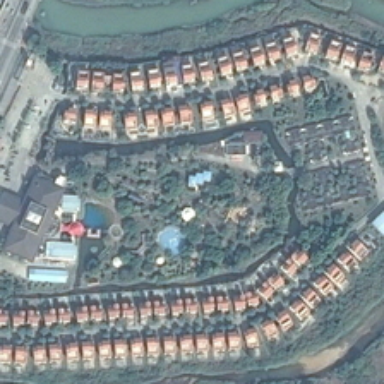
Four rows of red buildings and green trees are in resort near a river .